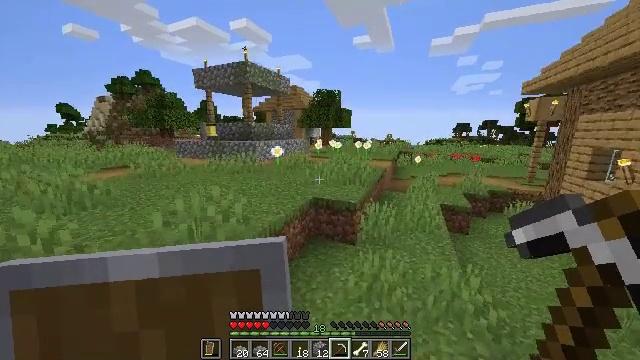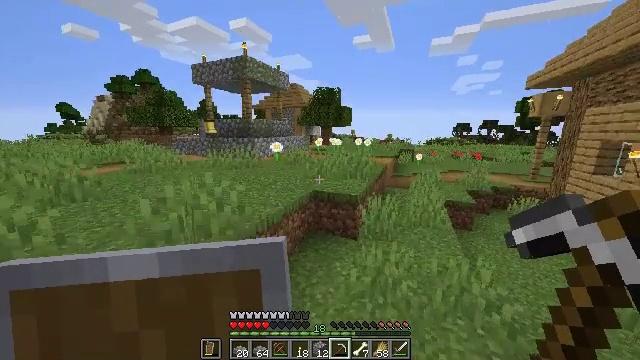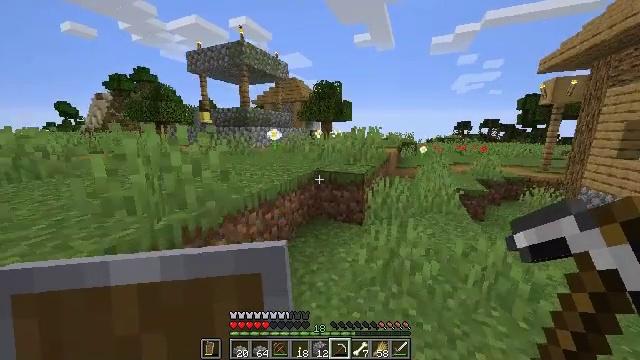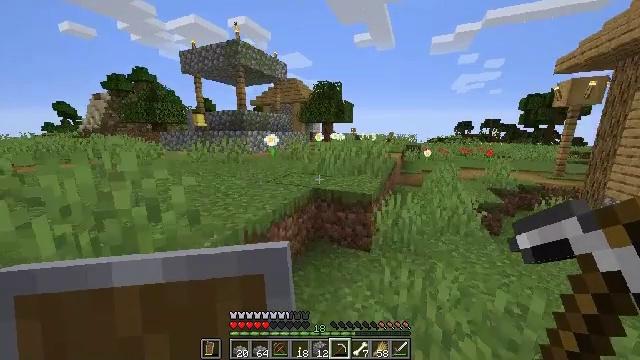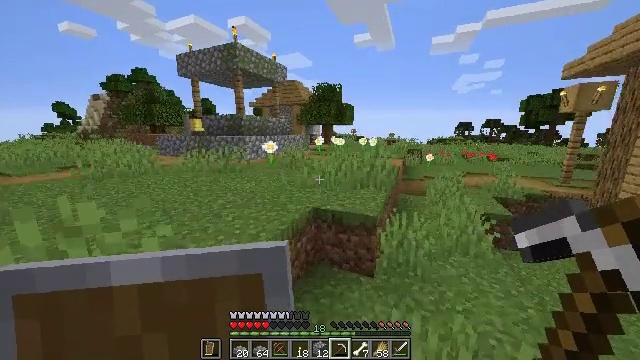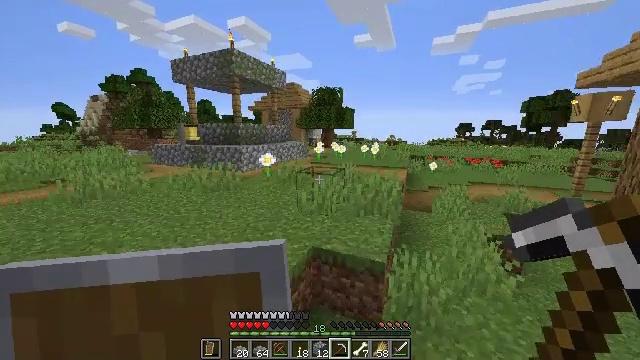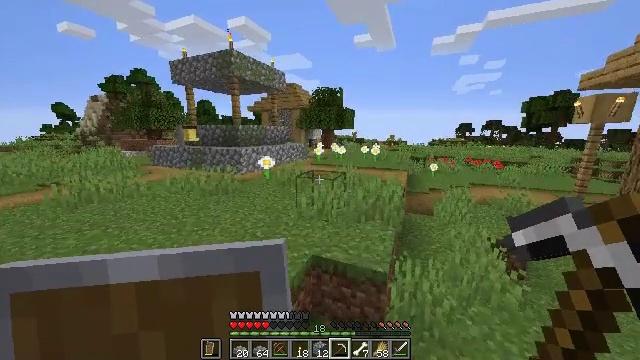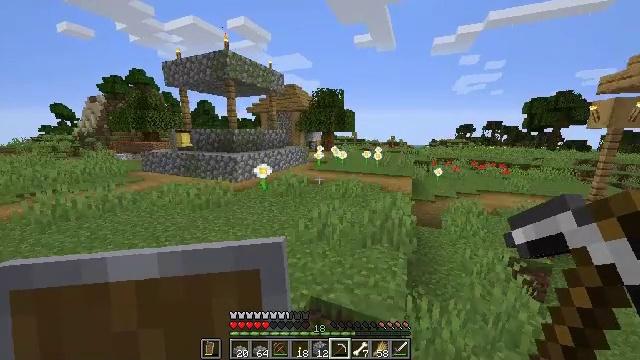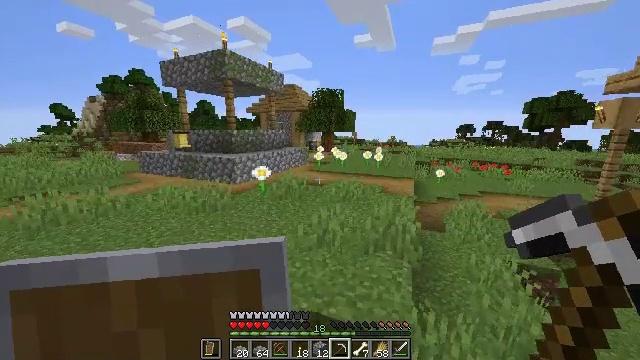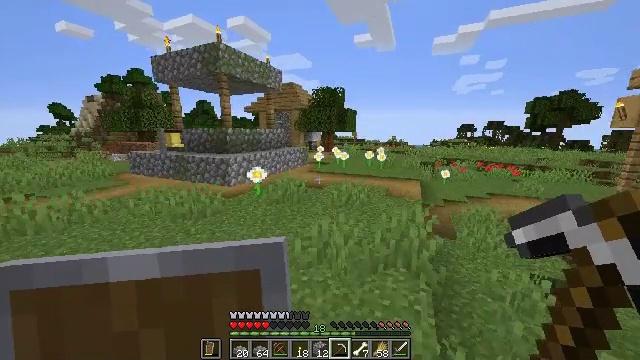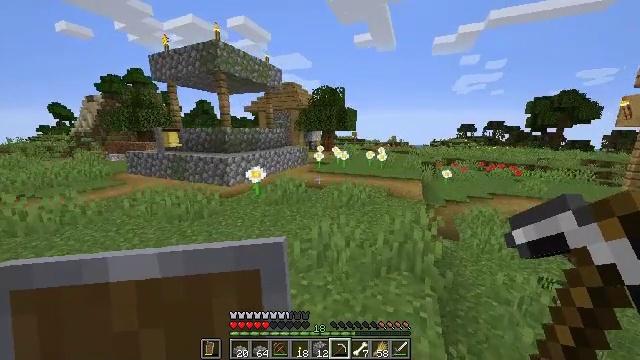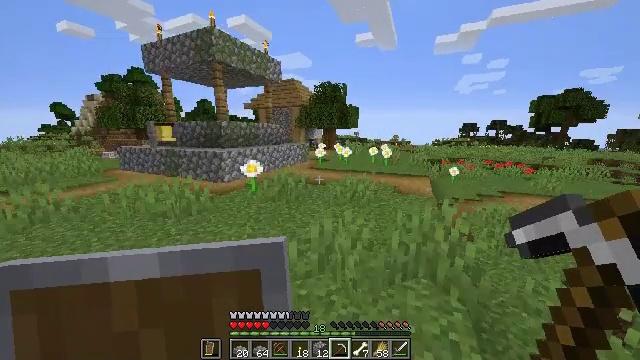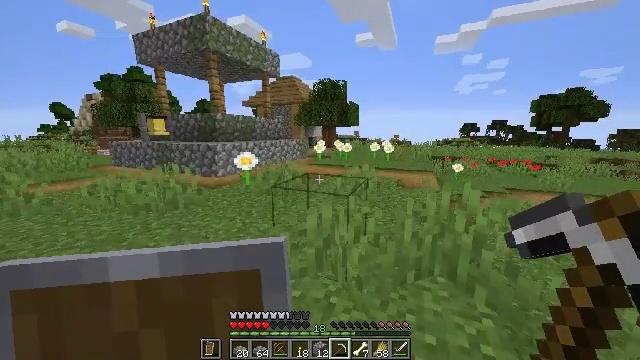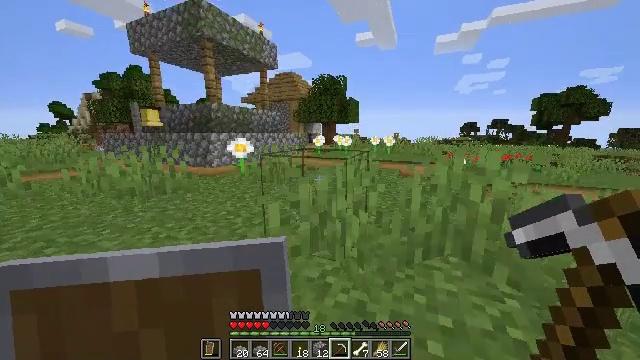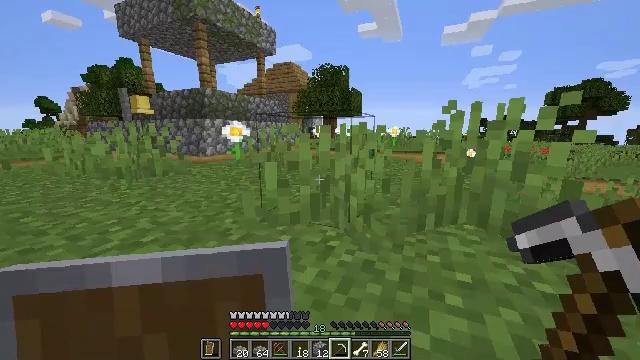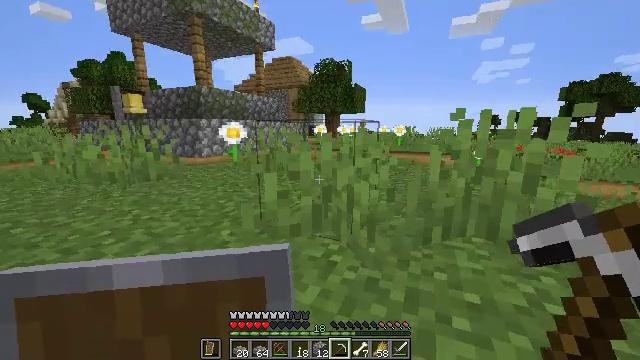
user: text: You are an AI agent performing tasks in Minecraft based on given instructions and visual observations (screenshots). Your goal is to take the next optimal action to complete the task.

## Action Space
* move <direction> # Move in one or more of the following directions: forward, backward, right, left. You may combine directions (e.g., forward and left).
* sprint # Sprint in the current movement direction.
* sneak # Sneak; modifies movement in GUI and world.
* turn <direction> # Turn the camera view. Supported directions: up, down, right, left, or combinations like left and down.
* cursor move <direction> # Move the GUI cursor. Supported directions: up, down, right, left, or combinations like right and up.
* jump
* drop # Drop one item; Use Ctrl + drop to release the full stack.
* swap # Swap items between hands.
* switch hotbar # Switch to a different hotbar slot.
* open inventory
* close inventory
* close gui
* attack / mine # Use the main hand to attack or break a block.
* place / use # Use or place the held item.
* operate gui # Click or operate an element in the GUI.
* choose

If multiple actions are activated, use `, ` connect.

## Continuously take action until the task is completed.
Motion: motion action
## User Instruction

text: Make shears using two iron ingots in the crafting table.
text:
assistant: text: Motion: move forward, jump
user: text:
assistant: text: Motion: move forward, jump
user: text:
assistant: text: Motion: move forward, jump
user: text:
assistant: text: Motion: move forward, jump
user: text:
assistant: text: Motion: move forward, jump
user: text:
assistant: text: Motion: move forward, jump
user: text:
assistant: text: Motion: move forward, jump
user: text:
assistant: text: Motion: move forward, jump
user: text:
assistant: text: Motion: move forward, jump
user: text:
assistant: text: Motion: move forward, jump
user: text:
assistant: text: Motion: move forward, jump
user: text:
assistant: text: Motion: move forward, jump
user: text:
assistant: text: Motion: move forward, jump
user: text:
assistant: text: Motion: move forward, jump
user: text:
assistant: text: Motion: move forward, jump
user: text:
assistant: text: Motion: move forward, jump
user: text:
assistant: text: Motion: move forward, jump
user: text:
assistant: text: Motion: move forward, jump
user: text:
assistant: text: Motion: move forward, turn left, jump
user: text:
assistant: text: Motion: move forward, turn left, jump
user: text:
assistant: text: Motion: move forward, turn left
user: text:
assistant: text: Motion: move forward, turn left
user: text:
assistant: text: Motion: move forward, turn left
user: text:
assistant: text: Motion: move forward, turn left
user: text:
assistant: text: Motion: move forward, turn left
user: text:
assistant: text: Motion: turn left
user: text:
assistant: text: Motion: no_op
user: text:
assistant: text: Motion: no_op
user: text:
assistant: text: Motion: move forward
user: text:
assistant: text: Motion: move forward